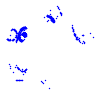
Particle: kaon